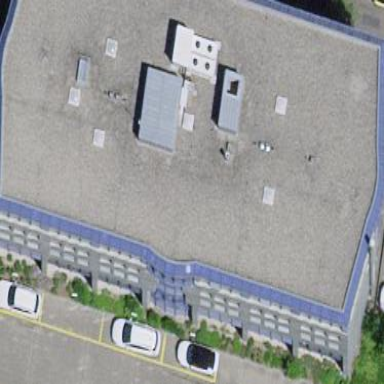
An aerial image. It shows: Office building.